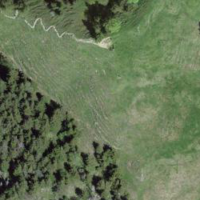
EUNIS habitat code: 26
Species observed at this site:
Orchis mascula